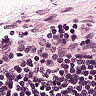
Metastatic tissue present: no